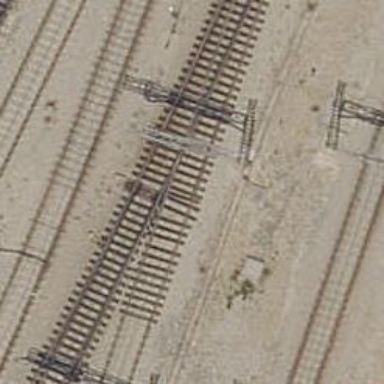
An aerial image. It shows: Railway track with contact lines for electrification.